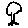
Label: tree